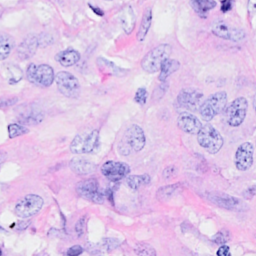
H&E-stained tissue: Breast